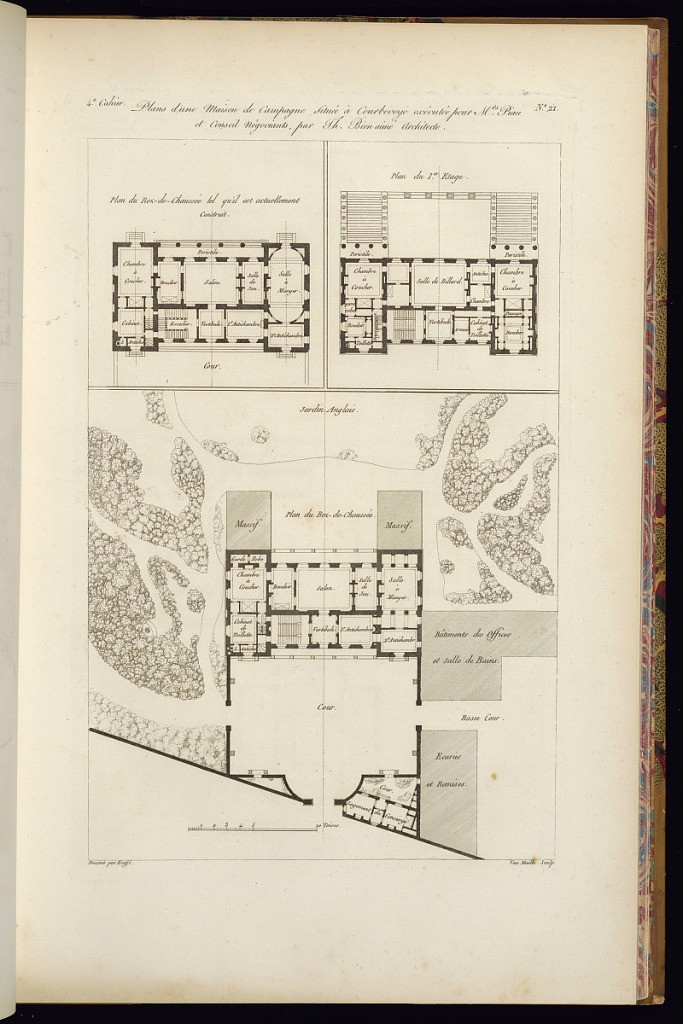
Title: Plans d’une Maison de Campagne Située à Courbevoye exécutée pour Mrs. Piau/ et Conseil Négocians, par Th. Bien aimé Architecte
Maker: Jean-Charles Krafft, French, 1764 - 1833
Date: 1812
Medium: Etching and engraving on paper
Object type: Print
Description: An architectural print illustrating a country house with three floor plans. One of the plans is set within the grounds. The plate is titled, numbered, and signed.